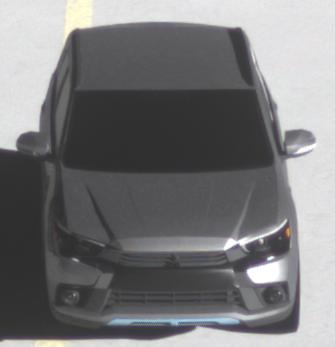
Make: Mitsubishi
Model: Outlander 2.0 Plug-In Hybrid
Detailed model: Outlander (III) Plug-In Hybrid
Model produced from: 2015/10
Model produced until: 2018/08
Doors: 5
Color: gray
Road condition: dry road
Daytime: morning or afternoon
Contrast: high contrast